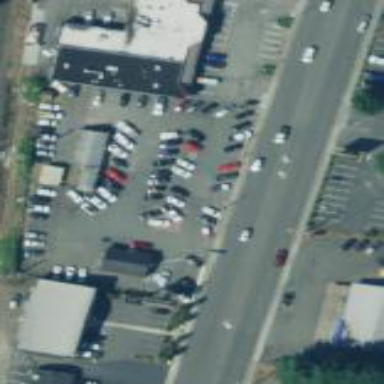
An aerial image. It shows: Shop that sells cars.